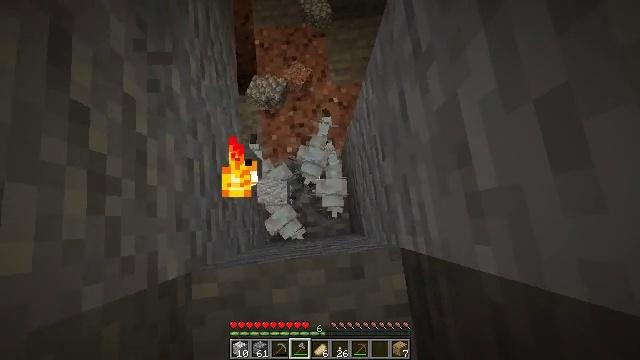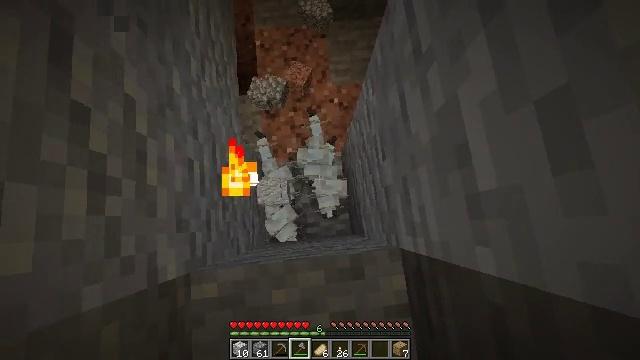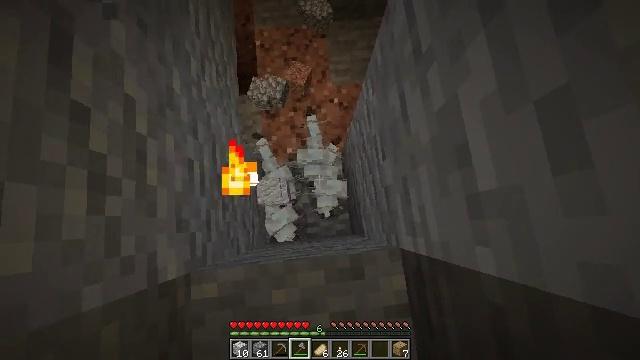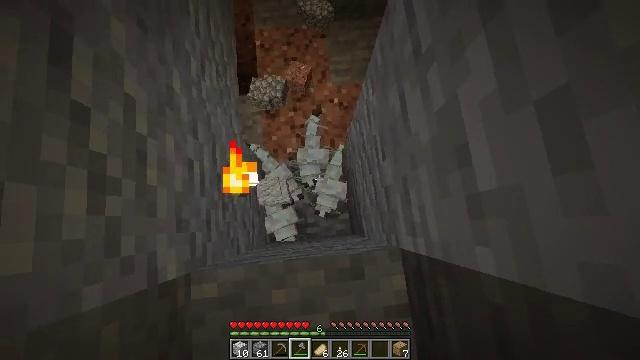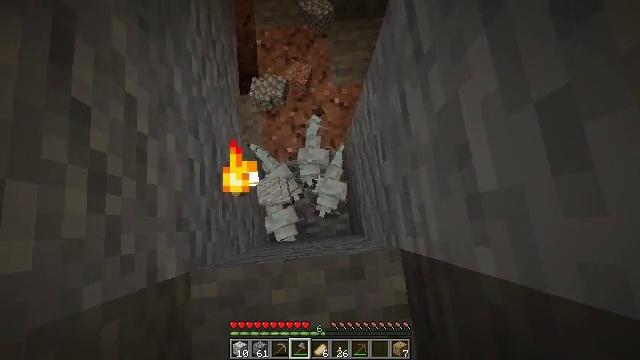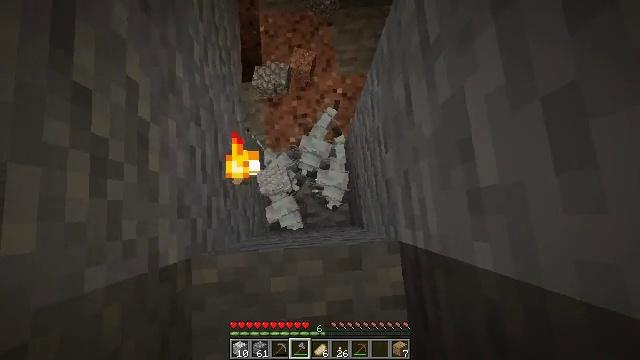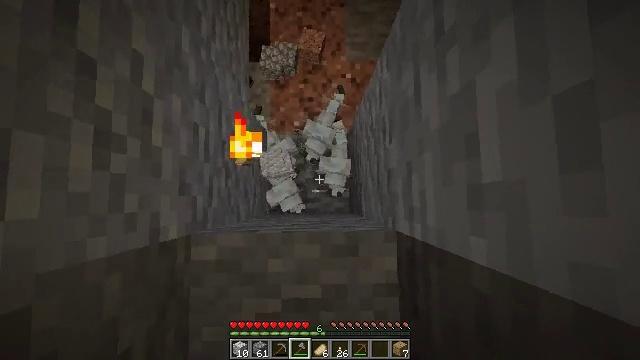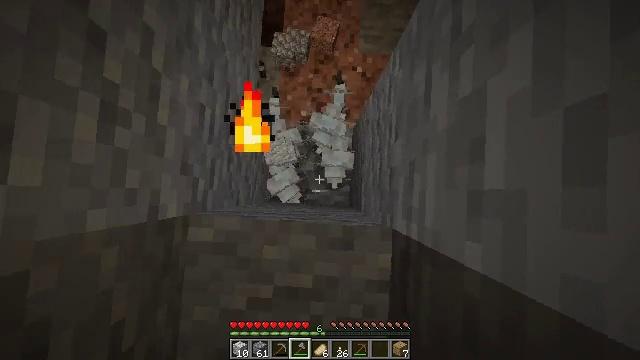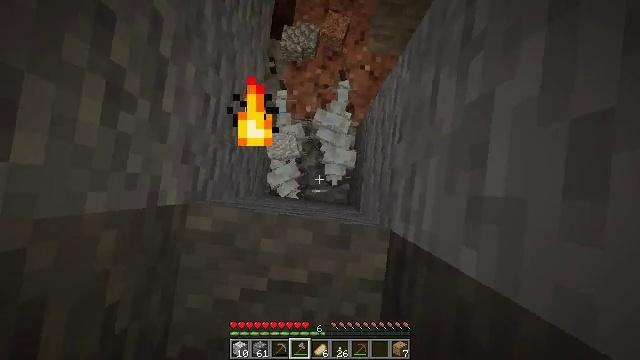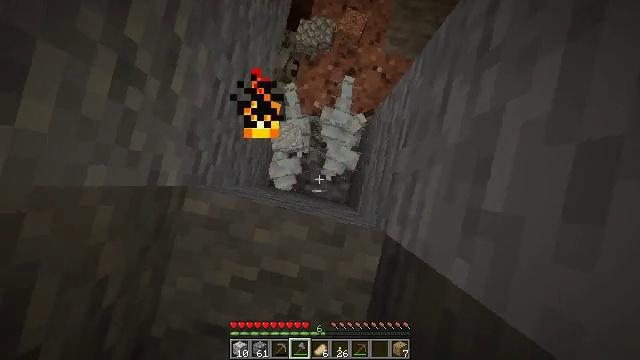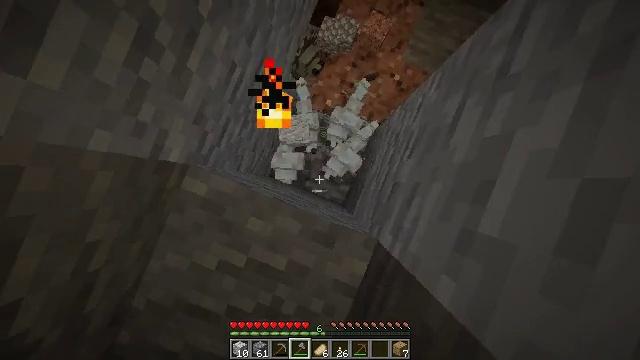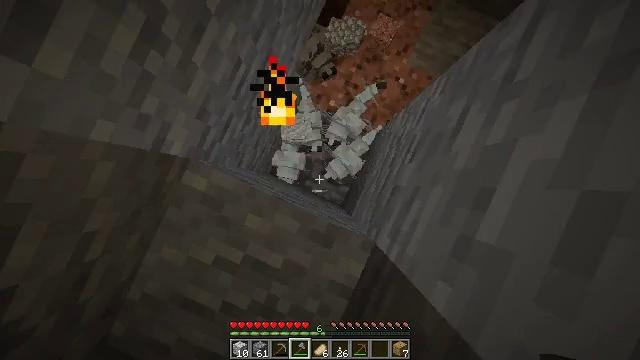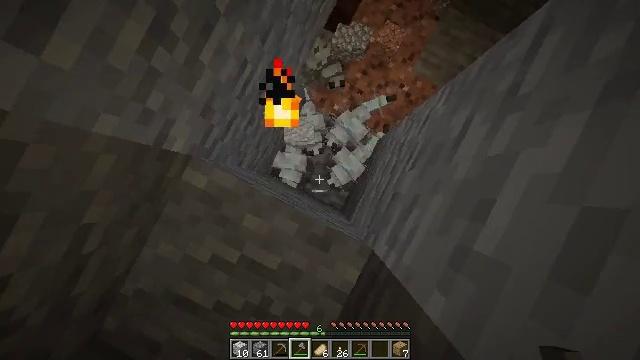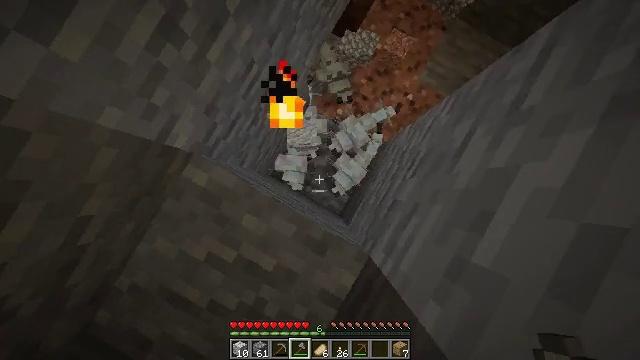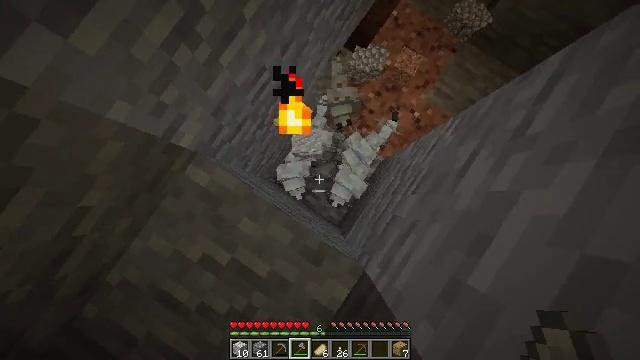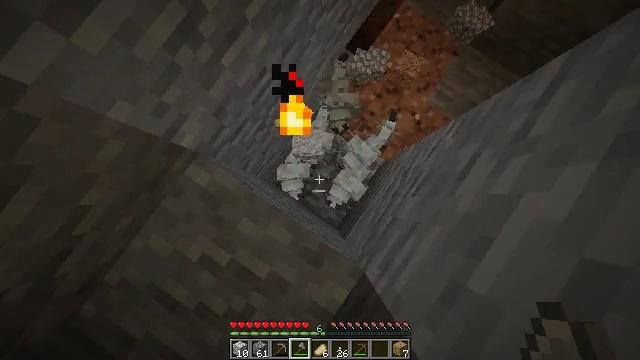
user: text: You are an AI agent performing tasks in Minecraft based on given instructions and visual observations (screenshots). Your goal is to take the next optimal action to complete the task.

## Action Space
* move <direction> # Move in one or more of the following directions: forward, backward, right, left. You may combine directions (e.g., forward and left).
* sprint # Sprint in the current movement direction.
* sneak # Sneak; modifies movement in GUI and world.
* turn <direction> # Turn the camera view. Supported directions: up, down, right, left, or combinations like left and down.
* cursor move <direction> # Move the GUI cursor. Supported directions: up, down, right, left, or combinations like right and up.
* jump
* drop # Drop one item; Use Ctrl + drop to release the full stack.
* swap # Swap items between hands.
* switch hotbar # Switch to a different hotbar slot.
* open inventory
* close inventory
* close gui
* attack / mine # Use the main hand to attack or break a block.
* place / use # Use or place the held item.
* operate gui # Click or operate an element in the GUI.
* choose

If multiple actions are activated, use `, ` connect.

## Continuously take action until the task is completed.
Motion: motion action
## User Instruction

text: Fight against silverfish.
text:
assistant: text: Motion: sneak
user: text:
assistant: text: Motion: sneak
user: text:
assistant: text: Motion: sneak
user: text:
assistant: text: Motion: sneak
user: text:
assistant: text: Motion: sneak, turn left and down
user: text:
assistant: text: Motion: sneak, turn left and down
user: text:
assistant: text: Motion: sneak, turn left and down
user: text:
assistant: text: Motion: sneak, turn left
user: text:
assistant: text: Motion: sneak, turn left
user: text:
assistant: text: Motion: sneak, turn left
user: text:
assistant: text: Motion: sneak, turn left
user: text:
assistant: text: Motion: sneak, turn left
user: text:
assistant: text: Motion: sneak, turn left
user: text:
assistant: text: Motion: sneak, turn left and up
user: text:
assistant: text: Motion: sneak
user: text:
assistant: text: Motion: sneak, turn left
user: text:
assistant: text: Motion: sneak, turn left and up
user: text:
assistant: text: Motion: sneak, turn left
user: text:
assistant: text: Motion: sneak, attack / mine
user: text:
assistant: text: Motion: sneak, attack / mine
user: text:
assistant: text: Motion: sneak, attack / mine
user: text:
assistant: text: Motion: sneak, turn left, attack / mine
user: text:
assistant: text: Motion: sneak, turn left
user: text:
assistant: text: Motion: sneak, turn left
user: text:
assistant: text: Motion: sneak